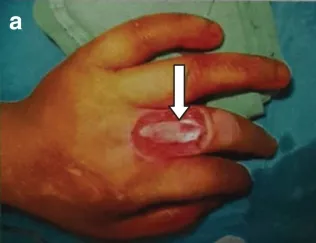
Temporary management of the wound. (a) Exposed extensor tendon over dorsal aspect of proximal phalanx of left middle finger.
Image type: medical_photograph (other_medical_photograph)